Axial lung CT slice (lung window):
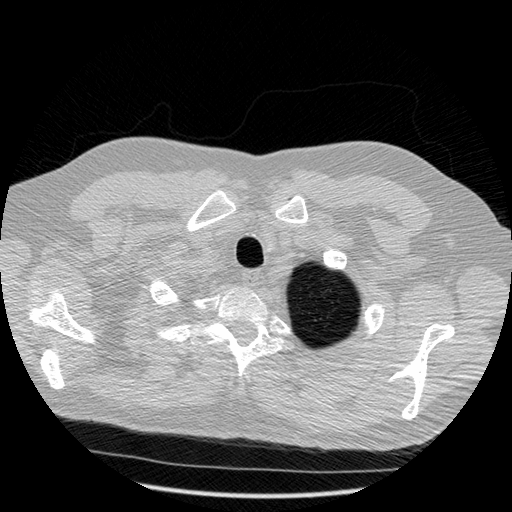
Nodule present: no